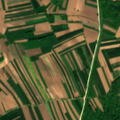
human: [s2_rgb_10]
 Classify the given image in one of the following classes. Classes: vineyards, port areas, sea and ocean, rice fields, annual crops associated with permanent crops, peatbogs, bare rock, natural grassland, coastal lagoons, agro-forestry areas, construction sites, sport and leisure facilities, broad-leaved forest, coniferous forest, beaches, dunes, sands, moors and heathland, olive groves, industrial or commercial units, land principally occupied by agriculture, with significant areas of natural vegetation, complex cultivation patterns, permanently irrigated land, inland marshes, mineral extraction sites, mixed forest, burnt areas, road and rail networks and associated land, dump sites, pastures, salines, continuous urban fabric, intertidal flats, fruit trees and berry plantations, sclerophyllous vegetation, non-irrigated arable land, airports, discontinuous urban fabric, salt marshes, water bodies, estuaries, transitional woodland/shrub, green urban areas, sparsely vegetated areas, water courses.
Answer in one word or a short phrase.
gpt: non-irrigated arable land, land principally occupied by agriculture, with significant areas of natural vegetation, transitional woodland/shrub